Question: I have a UIScrollView with multiple subviews representing rows (similar to a UITableView). I want to insert a new view underneath one of my rows. If I were using a UITableView I would simply use 'tableview:insertRowsAtIndexPaths:withRowAnimation:' to insert a row at a particular index. What is the best way to replicate this behavior? My only thought at the moment is to iterate through all the subviews beneath my new view and push each frame down by Y (height of view I am inserting). Is there any way to make my subviews self aware of their surroundings (much like inserting a DIV in HTML) so I do not have to explicitly specify the frame of each view?

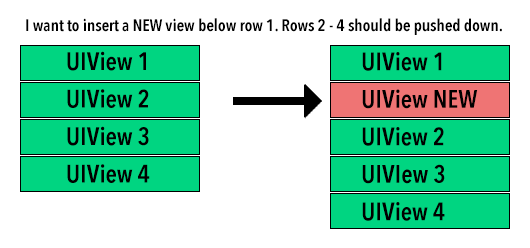
Answer: My advice here is to make your life easier and use a 'UICollectionView' with a flow layout.
It's very flexible and it allows you to easily manage insert/deletion of items.
Another approach with you custom 'UIScrollView' would be to use Auto Layout to specify the relative constraints between the newly inserted view and the surrounding ones. Animating the layout change will likely give you the desired effect.